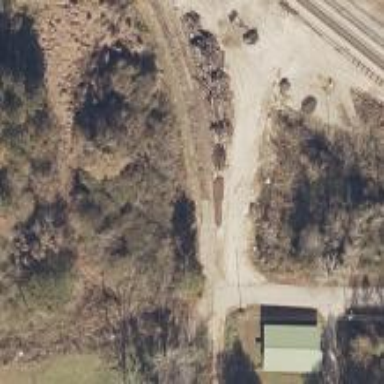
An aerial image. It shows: Abandoned spur railway.